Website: home-depot
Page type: newsletter-management
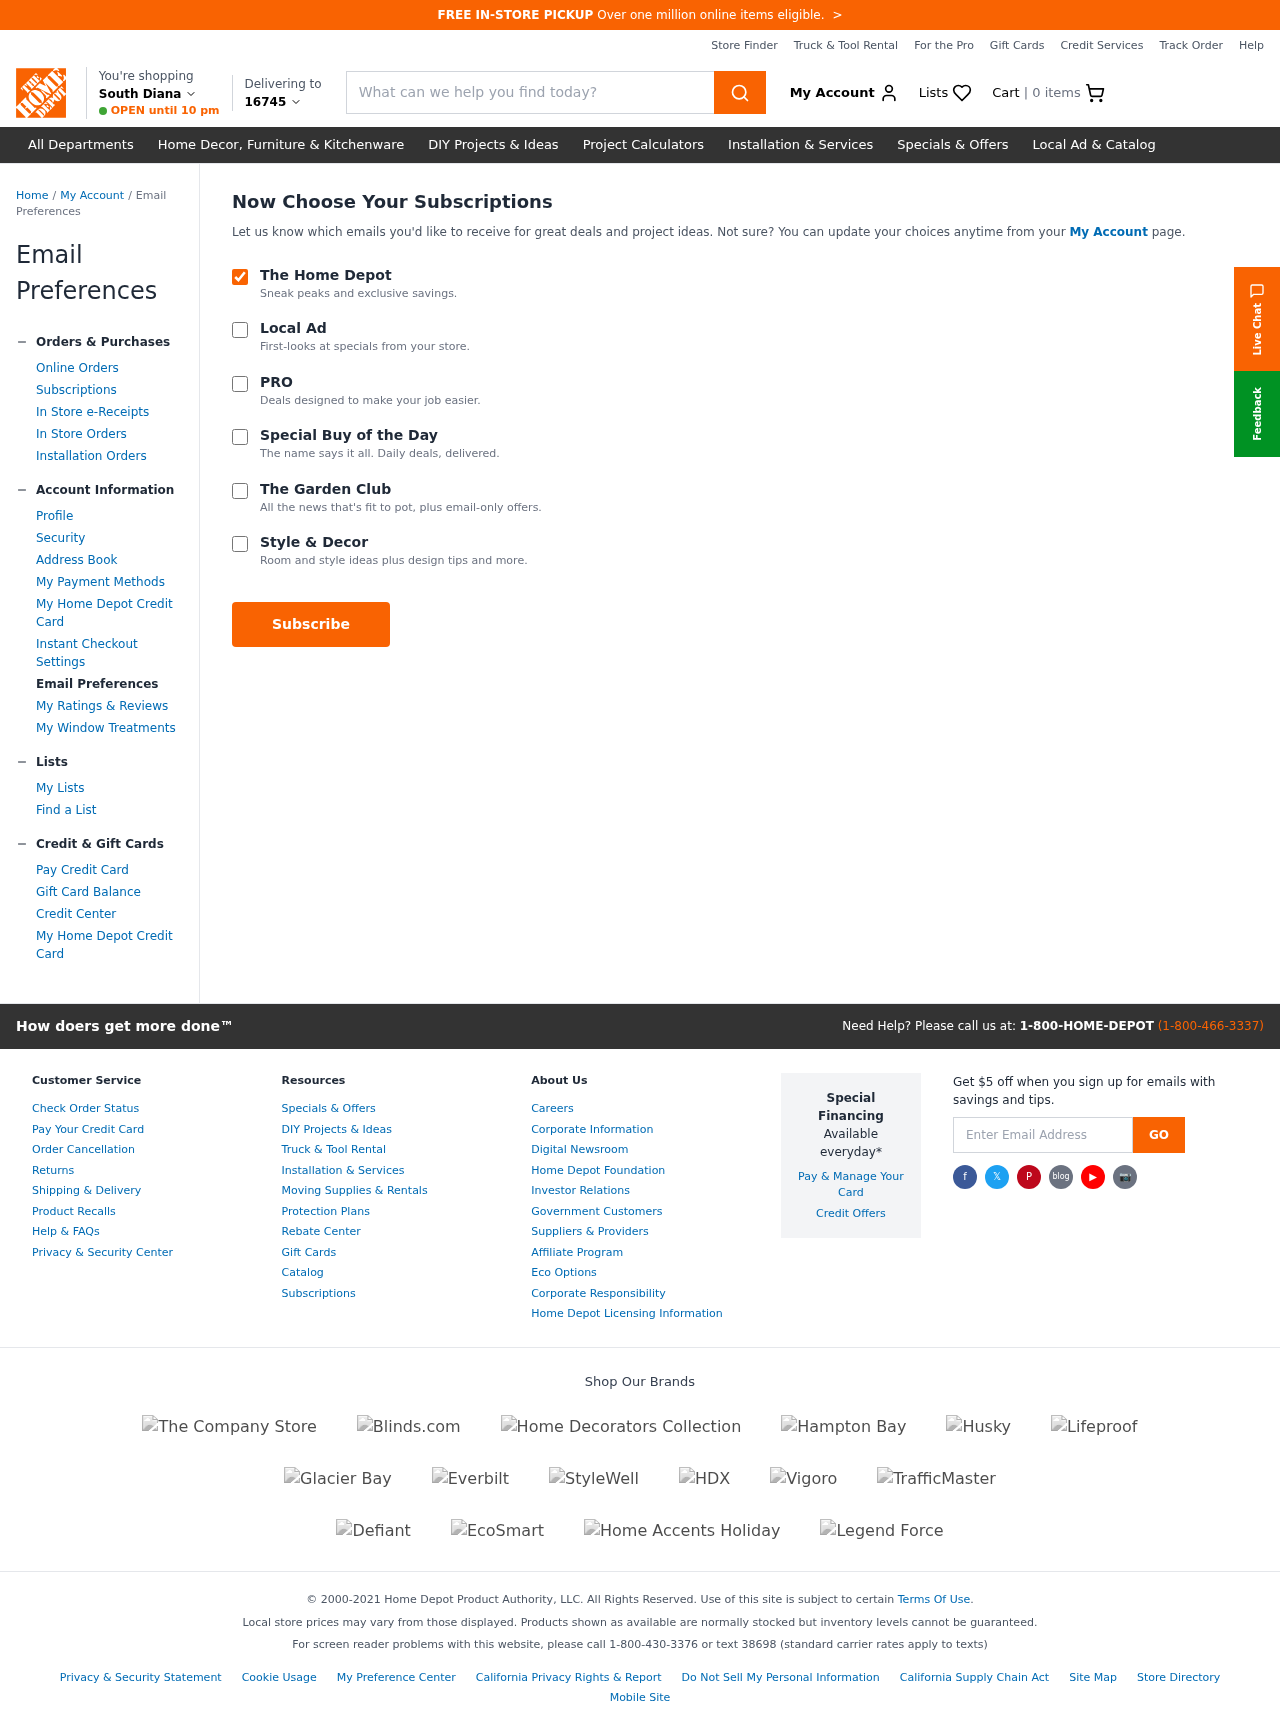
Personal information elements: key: PII_CITY
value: South Diana
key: PII_POSTCODE
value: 16745
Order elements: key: ORDER_NUM_ITEMS
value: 0
Search elements: key: HEADER_SEARCH
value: What can we help you find today?